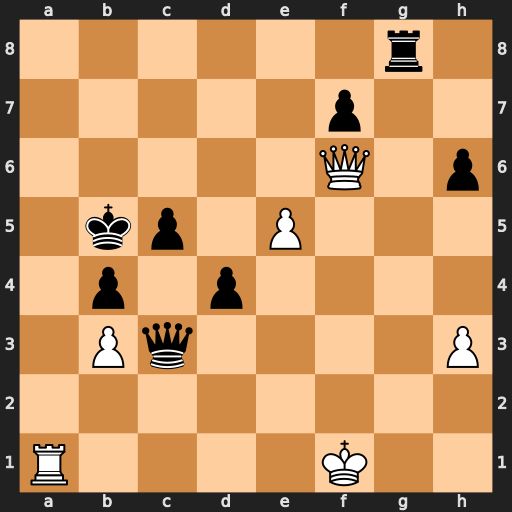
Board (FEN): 6r1/5p2/5Q1p/1kp1P3/1p1p4/1Pq4P/8/R4K2
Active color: w
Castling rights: -
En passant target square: -
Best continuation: Qa6#